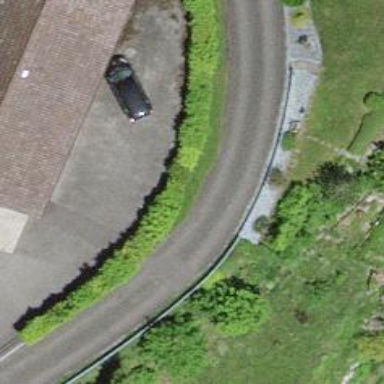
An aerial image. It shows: Hedge barrier.